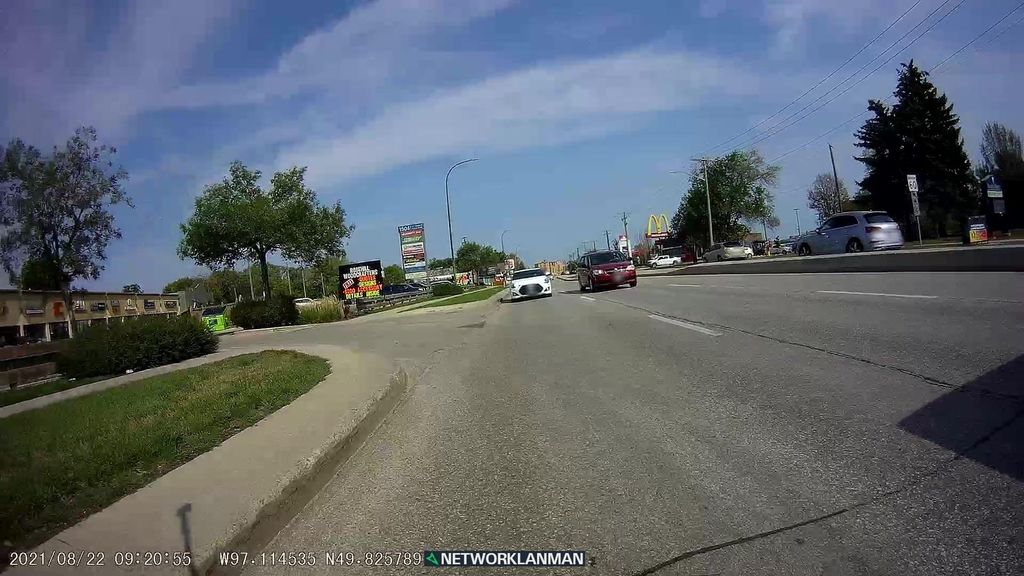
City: winnipeg